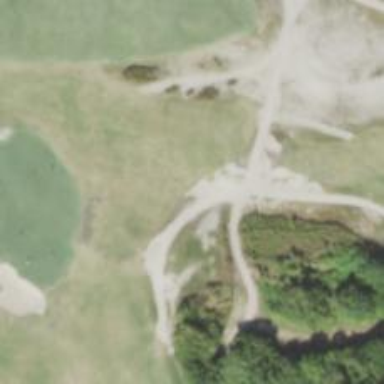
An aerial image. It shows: Path used for both walking and golf.